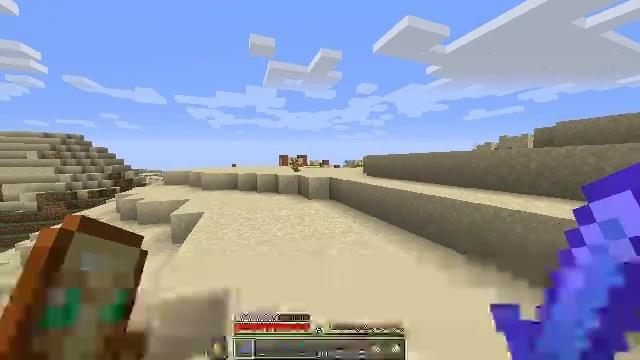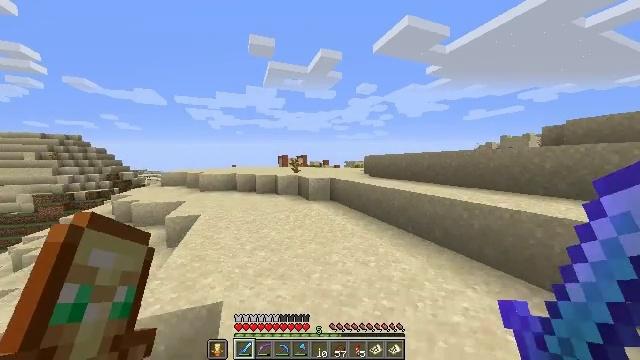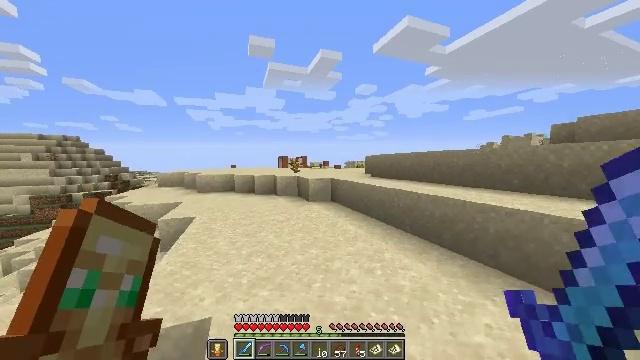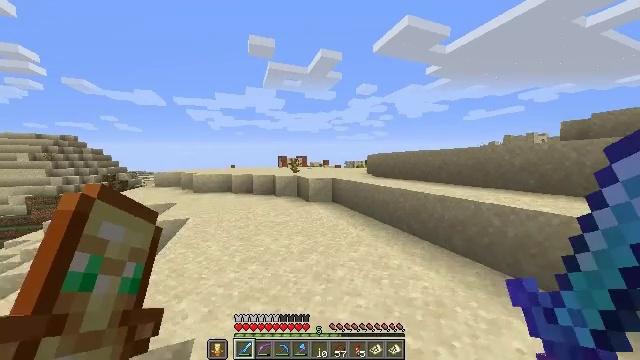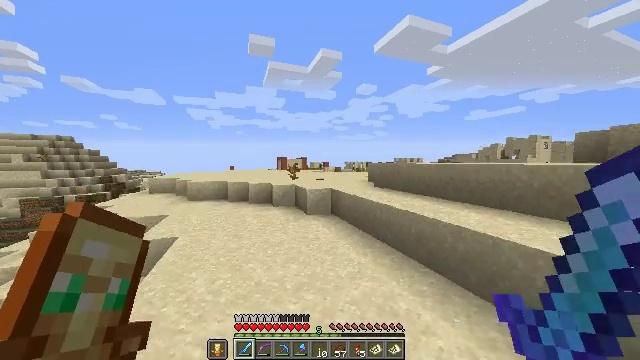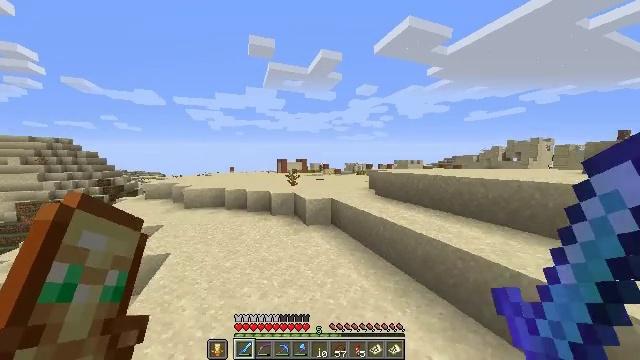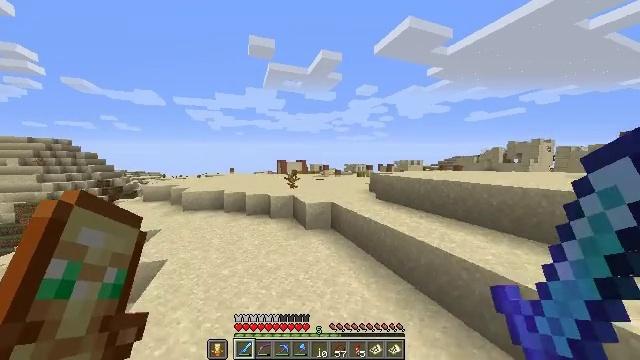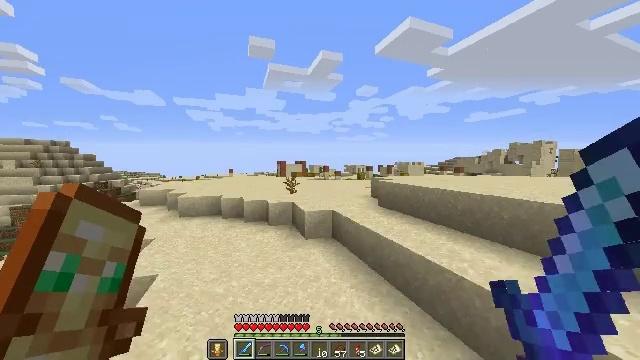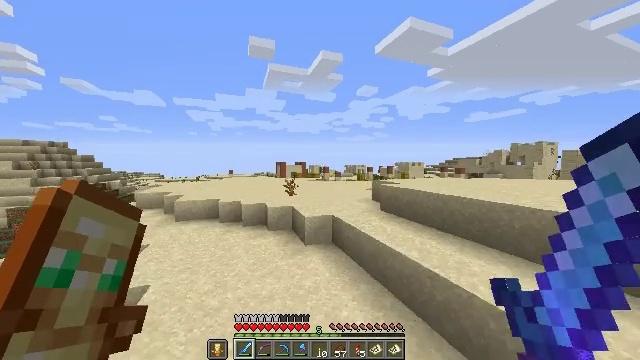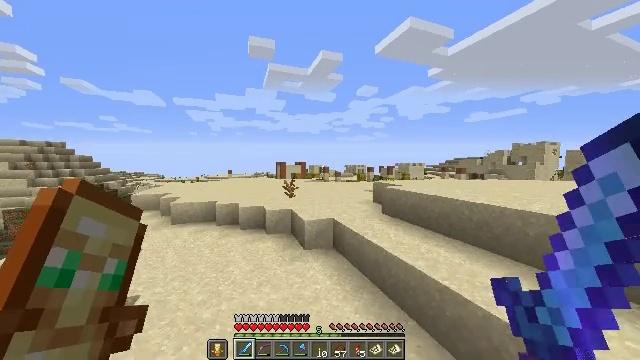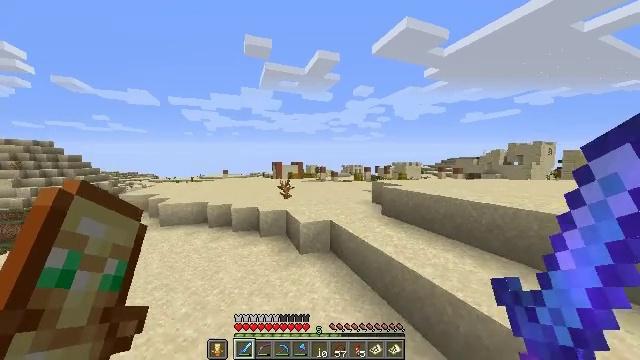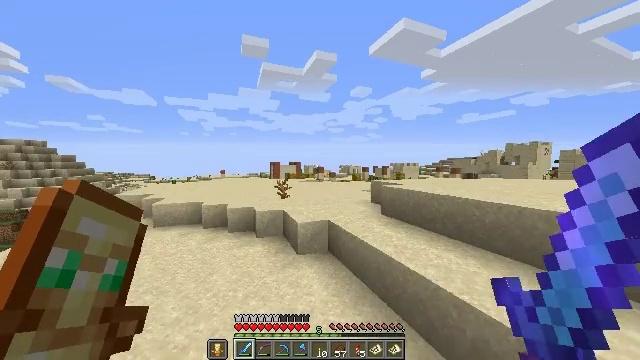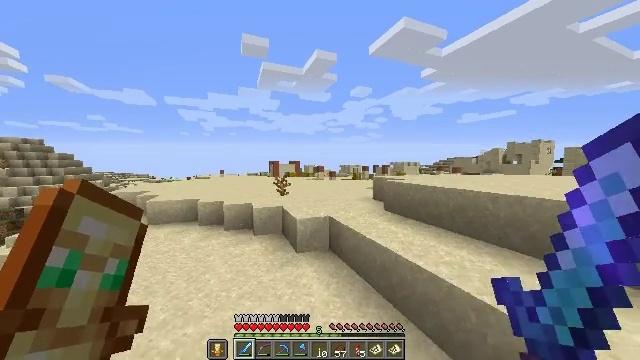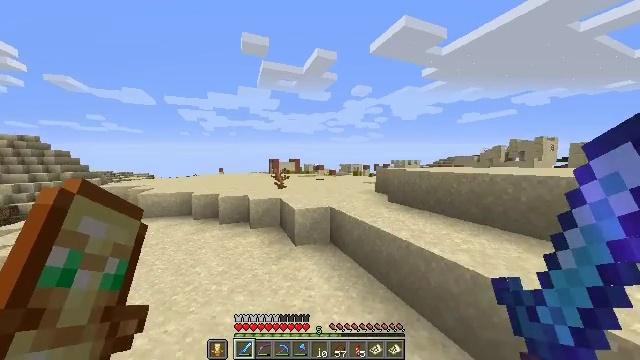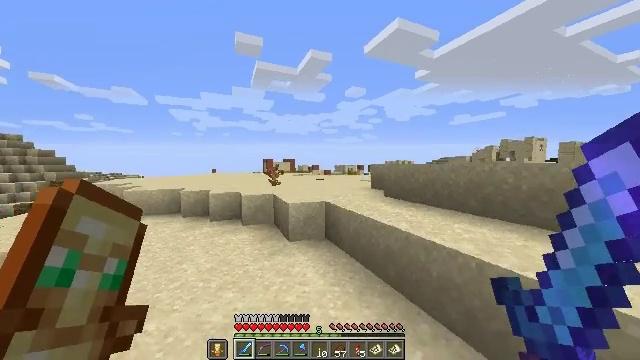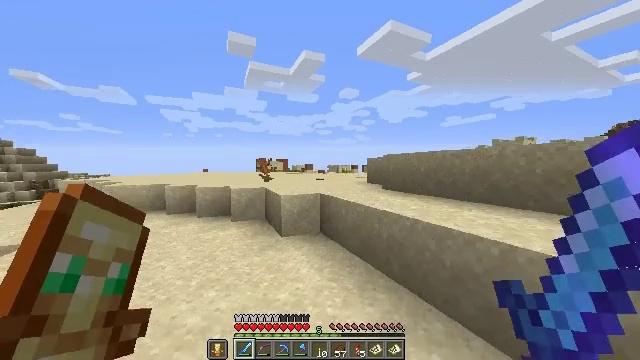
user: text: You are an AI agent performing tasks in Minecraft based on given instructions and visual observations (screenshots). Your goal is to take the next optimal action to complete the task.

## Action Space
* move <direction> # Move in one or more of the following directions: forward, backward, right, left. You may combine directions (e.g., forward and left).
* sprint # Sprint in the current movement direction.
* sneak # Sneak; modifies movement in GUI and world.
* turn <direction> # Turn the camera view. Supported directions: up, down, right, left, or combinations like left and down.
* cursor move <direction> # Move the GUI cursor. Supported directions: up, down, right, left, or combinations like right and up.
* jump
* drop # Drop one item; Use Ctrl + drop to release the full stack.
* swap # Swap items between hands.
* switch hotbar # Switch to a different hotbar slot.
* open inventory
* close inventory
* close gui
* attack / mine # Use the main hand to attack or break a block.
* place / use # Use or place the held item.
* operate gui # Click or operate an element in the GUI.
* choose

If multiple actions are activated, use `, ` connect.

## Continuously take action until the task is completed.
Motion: motion action
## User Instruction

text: Harvest hay blocks from the village.
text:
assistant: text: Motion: no_op
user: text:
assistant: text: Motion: no_op
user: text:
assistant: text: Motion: no_op
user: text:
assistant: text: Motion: jump
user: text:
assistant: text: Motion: jump
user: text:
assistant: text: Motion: jump
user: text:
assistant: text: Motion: no_op
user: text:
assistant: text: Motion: no_op
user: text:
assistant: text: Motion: no_op
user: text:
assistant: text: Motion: no_op
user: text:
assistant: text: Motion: no_op
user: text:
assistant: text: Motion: no_op
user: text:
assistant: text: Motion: no_op
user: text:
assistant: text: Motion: turn right
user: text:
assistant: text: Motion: turn right
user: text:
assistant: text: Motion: no_op
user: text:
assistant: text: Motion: no_op
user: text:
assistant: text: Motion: no_op
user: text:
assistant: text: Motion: turn right
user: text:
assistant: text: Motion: turn right and up
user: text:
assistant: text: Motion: no_op
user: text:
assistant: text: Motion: no_op
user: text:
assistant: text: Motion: no_op
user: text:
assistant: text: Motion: no_op
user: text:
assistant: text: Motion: jump
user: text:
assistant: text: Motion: jump
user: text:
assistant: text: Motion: jump
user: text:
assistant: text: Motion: no_op
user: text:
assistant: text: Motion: no_op
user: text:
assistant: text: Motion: no_op